Question: Once again I am having trouble with some code in AngularJS.
This time it's mainly due to directories because it'd worked without it before.
In my opinion the main issue is related to the functions 'do_sort()' and 'do_show()' from the 'directives.js' template code which never actually get called.
Although there is to mention, that the link part of the template code gets rendered as desired (see printscreen).
Any smart guesses what I am missing?
## Index.html
'''
<!DOCTYPE html>
<html ng-app="TodoApp">
<head>
<!-- Core AngularJS -->
<script src="Scripts/jquery-1.10.2.js"></script>
<script src="Scripts/angular.js"></script>
<script src="Scripts/angular-resource.js"></script>
<script src="Scripts/angular-route.js"></script>
<!-- Custom AngularJS files -->
<script src="Scripts/app.js"></script>
<script src="Scripts/controllers.js"></script>
<script src="Scripts/services.js"></script>
<script src="Scripts/directives.js"></script>
<!-- Bootstrap -->
<script src="Content/Bootstrap/js/bootstrap.min.js"></script>
<link href="Content/Bootstrap/css/bootstrap.min.css" rel="stylesheet">
<link href="Content/Bootstrap/css/bootstrap.icon-large.css" />
<title>Amazing Todo</title>
</head>
<body>
<div class="container">
<div ng-view></div>
</div>
</body>
</html>
'''
## List.html
'''
<table class="table table-striped table-condensed table-hover">
<thead>
<th sorted="Todo">Todo</th>
<th sorted="Priority">Priority</th>
<th sorted="DueDate">Due</th>
</thead>
<tbody>
<tr ng-repeat="item in todos">
<td>{{item.Todo}}</td>
<td>{{item.Priority}}</td>
<td>{{item.DueDate}}</td>
</tr>
</tbody>
</table>
'''
## controllers.js
'''
angular.module('TodoApp.controllers', []).
controller('listCtrl', function($scope, $location, todoApiService) {
$scope.search = function() {
$scope.todos = todoApiService.getMyTodos().query({ sort: $scope.sort_order, desc: $scope.is_desc });
};
$scope.sort = function(col) {
if ($scope.sort_order === col) {
$scope.is_desc = !$scope.is_desc;
$scope.search();
} else {
$scope.sort_order = col;
$scope.is_desc = false;
$scope.search();
}
};
$scope.sort_order = "Priority";
$scope.is_desc = false;
$scope.search();
});
'''
## directives.js
'''
angular.module('TodoApp.directives', []).
directive('sorted', function () {
return {
scope: true,
transclude: true,
template: '<a ng-click="do_sort()" ng-transclude></a>' +
'<span ng-show="do_show(true)">></span>' +
'<span ng-show="do_show(false)"><</span>',
controller: function ($scope, $element, $attrs) {
$scope.sort_order = $attrs.sorted;
$scope.doSort = function () {
$scope.sort($scope.sort_order);
};
$scope.doShow = function (asc) {
return asc != $scope.is_desc && col == $scope.sort_order;
};
}
};
});
'''
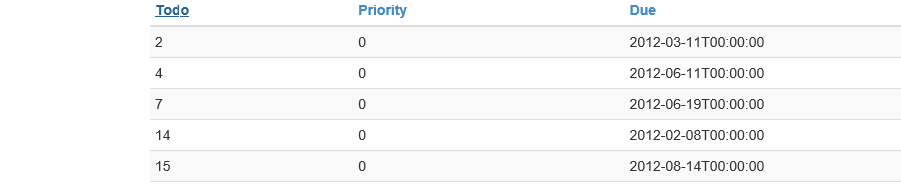
Answer: Renamed the two functions 'doSort()' and 'doShow()' to its proper name.
It's working now.
## directives.js
'''
angular.module('TodoApp.directives', []).
directive('sorted', function () {
return {
scope: true,
transclude: true,
template: '<a ng-click="do_sort()" ng-transclude></a>' +
'<span ng-show="do_show(true)">></span>' +
'<span ng-show="do_show(false)"><</span>',
controller: function ($scope, $element, $attrs) {
$scope.sort_order = $attrs.sorted;
$scope.do_sort = function () {
$scope.sort($scope.sort_order);
};
$scope.do_show = function (asc) {
return asc != $scope.is_desc && col == $scope.sort_order;
};
}
};
});
'''